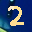
Label: 2